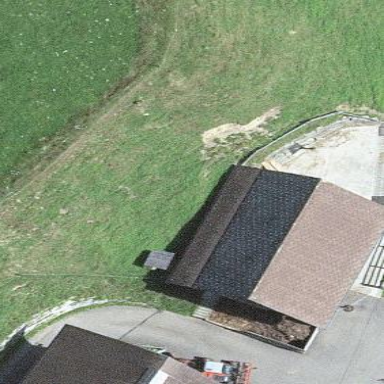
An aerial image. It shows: Barn.